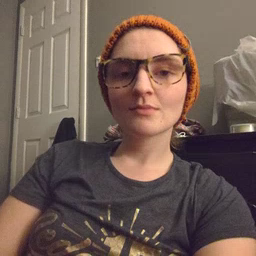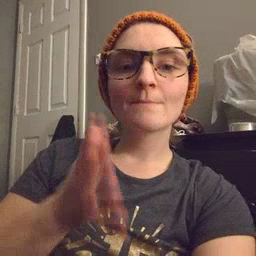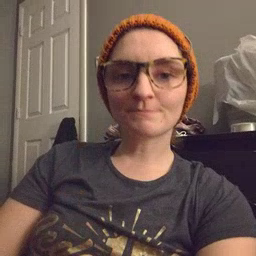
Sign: will